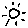
Label: sun